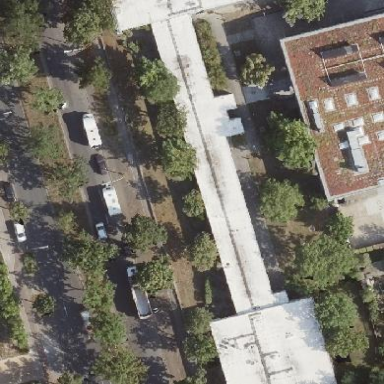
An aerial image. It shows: University building with flat roof.